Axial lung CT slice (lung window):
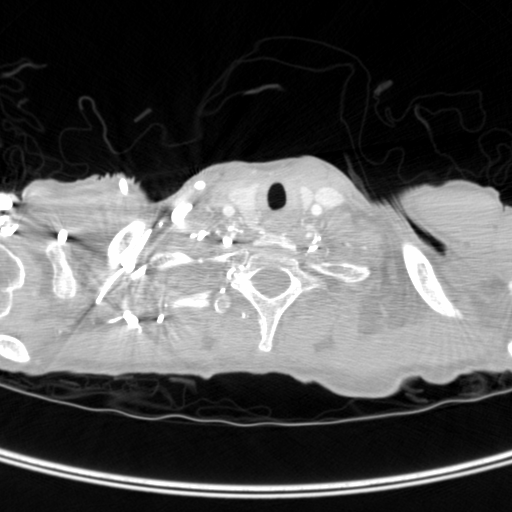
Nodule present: no